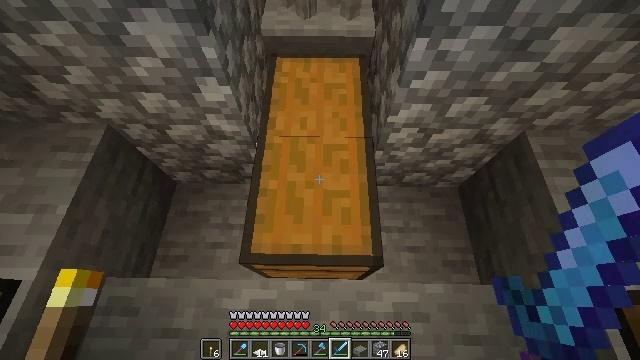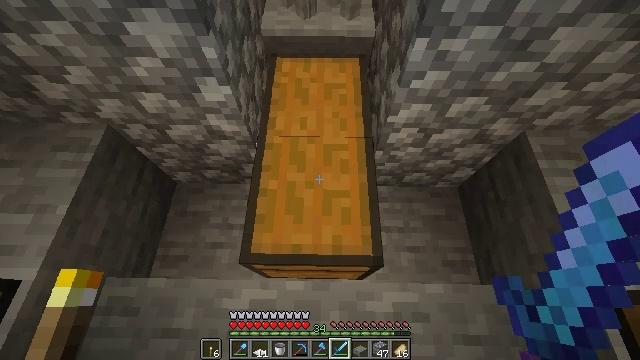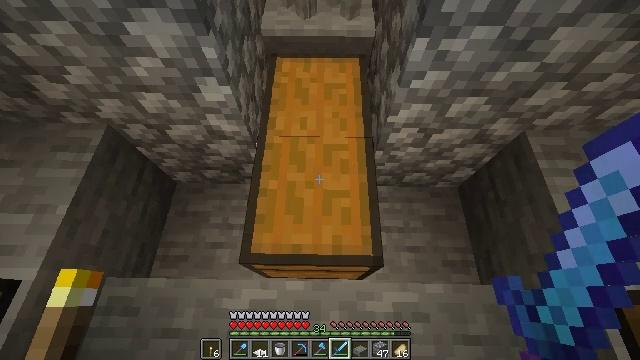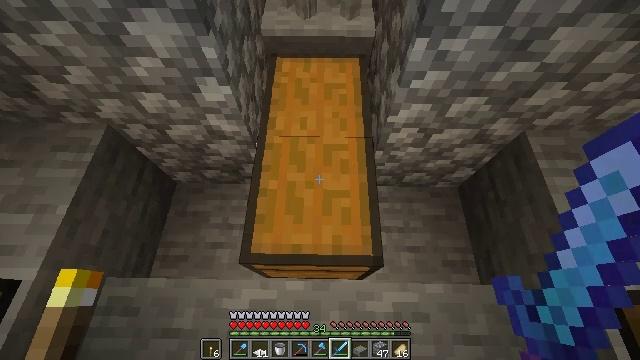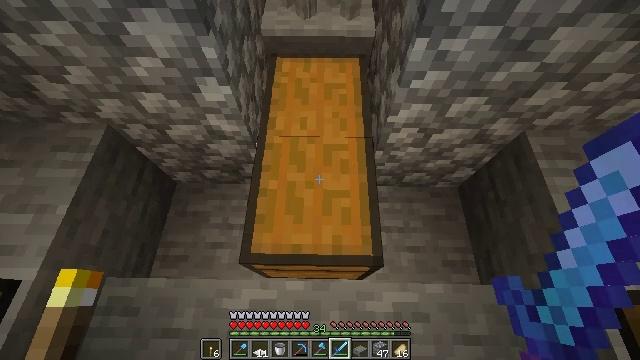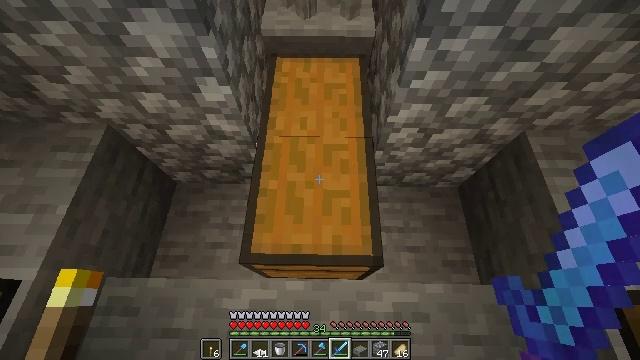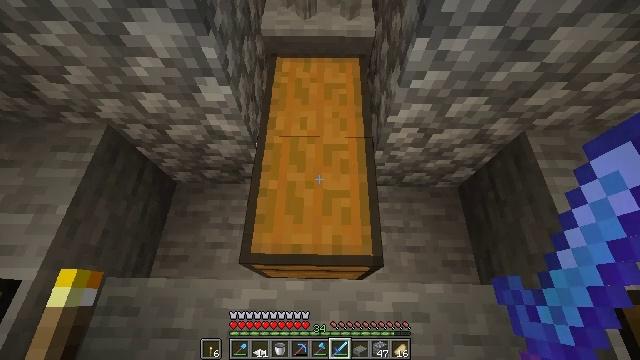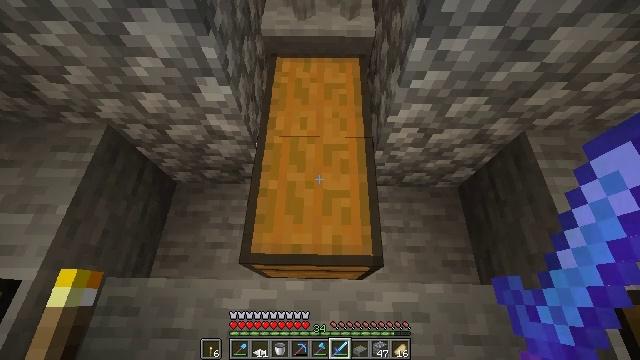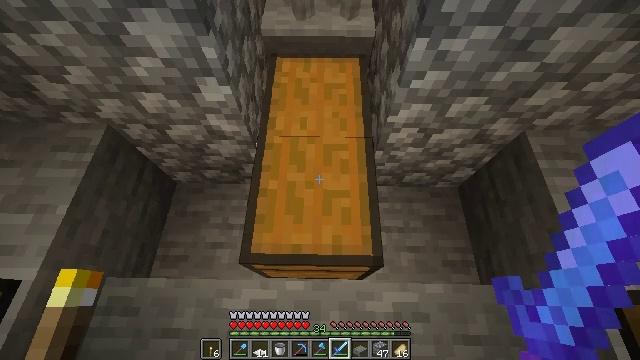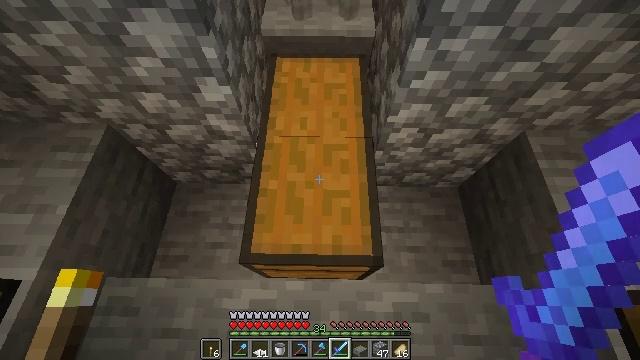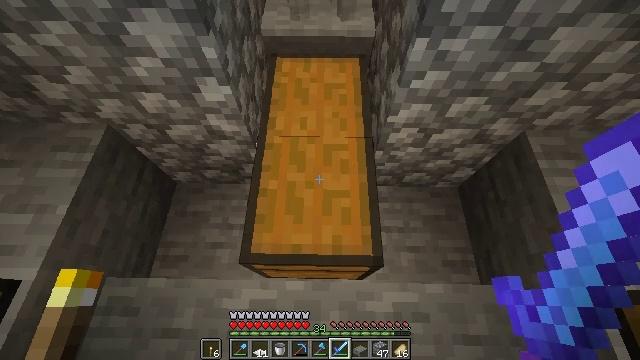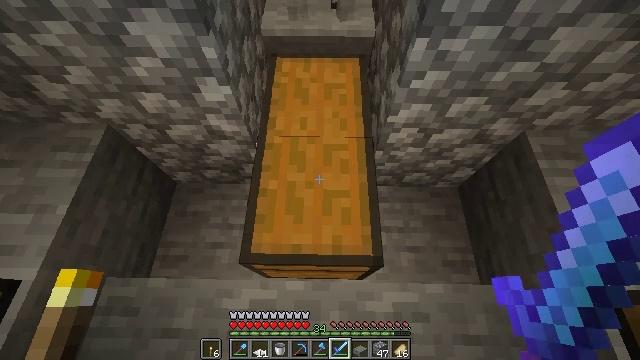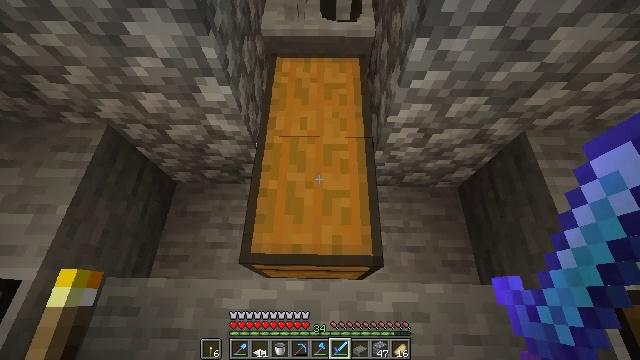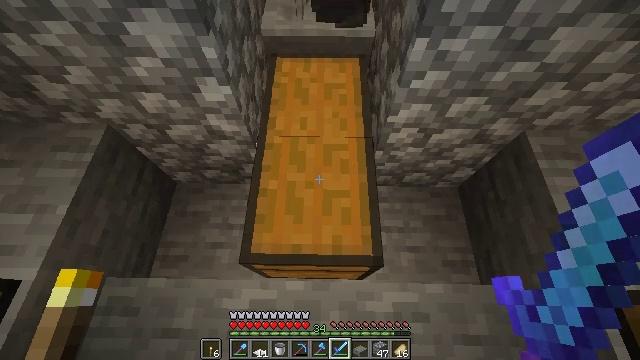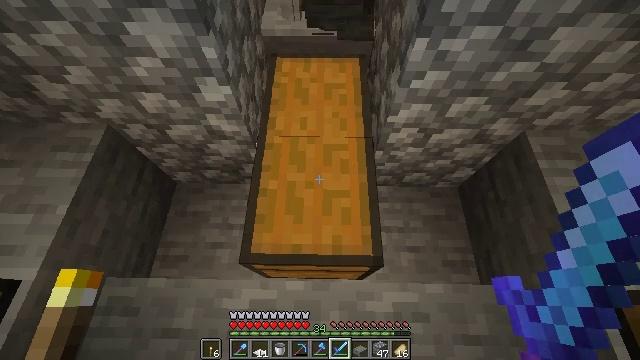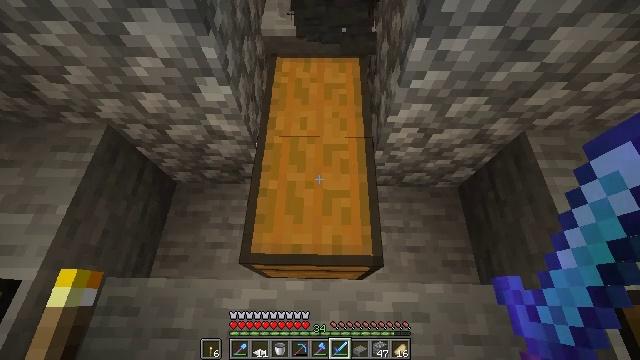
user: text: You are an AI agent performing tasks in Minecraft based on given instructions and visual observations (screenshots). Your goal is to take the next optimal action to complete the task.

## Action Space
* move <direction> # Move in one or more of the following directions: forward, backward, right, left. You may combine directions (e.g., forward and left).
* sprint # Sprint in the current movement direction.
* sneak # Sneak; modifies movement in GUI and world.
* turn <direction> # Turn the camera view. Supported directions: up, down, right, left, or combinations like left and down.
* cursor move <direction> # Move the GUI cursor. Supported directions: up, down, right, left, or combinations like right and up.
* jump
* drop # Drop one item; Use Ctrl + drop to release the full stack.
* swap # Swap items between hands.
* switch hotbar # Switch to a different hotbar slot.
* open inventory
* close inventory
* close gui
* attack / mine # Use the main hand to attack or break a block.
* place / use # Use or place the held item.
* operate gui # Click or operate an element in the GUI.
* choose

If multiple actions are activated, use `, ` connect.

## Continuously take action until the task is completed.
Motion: motion action
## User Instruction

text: Remove a diamond sword from the inventory.
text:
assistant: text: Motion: no_op
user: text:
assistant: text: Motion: no_op
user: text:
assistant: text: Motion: no_op
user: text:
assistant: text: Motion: no_op
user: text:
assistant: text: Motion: no_op
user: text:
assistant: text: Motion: no_op
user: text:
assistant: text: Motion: no_op
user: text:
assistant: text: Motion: no_op
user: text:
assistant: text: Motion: no_op
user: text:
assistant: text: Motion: no_op
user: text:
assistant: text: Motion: no_op
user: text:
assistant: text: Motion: no_op
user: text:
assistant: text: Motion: no_op
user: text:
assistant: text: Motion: no_op
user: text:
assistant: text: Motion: no_op
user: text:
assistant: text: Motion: no_op
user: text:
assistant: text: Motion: no_op
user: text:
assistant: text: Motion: no_op
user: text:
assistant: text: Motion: no_op
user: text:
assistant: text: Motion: no_op
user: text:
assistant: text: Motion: no_op
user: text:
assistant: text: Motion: no_op
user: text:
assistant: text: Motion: no_op
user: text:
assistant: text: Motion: no_op
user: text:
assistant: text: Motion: no_op
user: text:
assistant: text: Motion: no_op
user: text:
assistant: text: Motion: no_op
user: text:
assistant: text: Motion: no_op
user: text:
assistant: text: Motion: no_op
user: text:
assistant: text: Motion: no_op